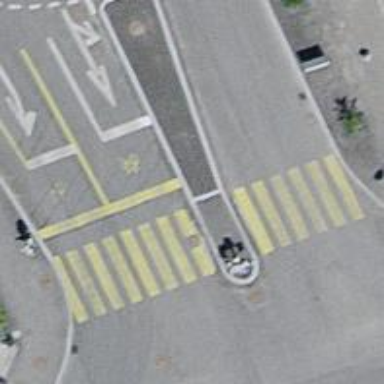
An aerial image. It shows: Road crossing with traffic signals and island.